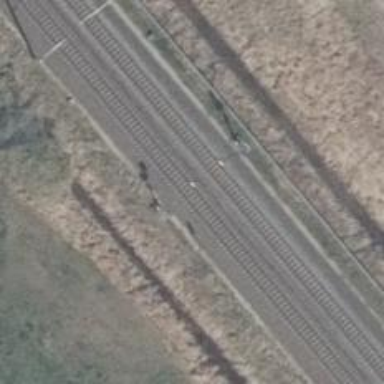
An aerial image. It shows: Railway signal.